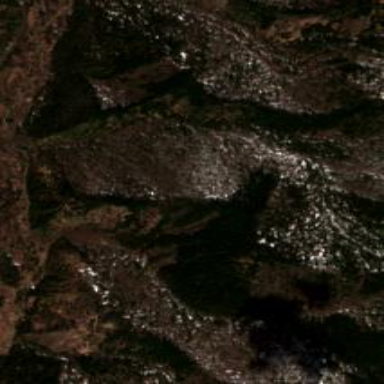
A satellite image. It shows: Coniferous forest area.